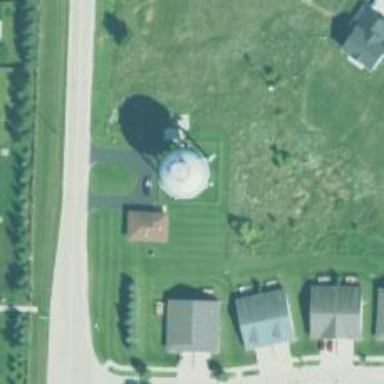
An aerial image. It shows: Water tower that is man-made.